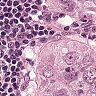
Metastatic tissue present: yes